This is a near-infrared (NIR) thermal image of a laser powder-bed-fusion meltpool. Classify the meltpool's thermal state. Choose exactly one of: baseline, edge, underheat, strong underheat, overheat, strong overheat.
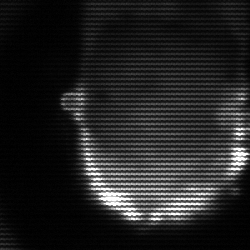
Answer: baseline